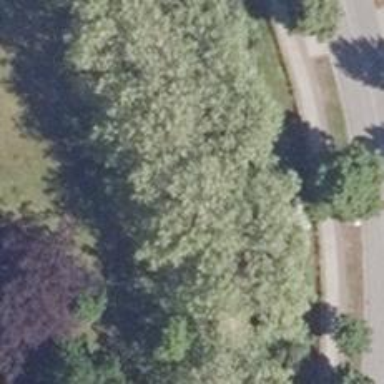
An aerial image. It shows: Row of broadleaved trees.